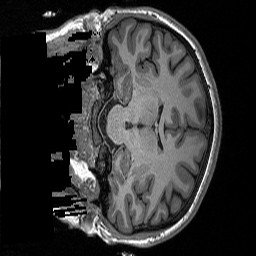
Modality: T1w
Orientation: coronal
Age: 23
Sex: female
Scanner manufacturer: siemens
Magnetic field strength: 3 T
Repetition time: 2.3 s
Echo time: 0.00298 s